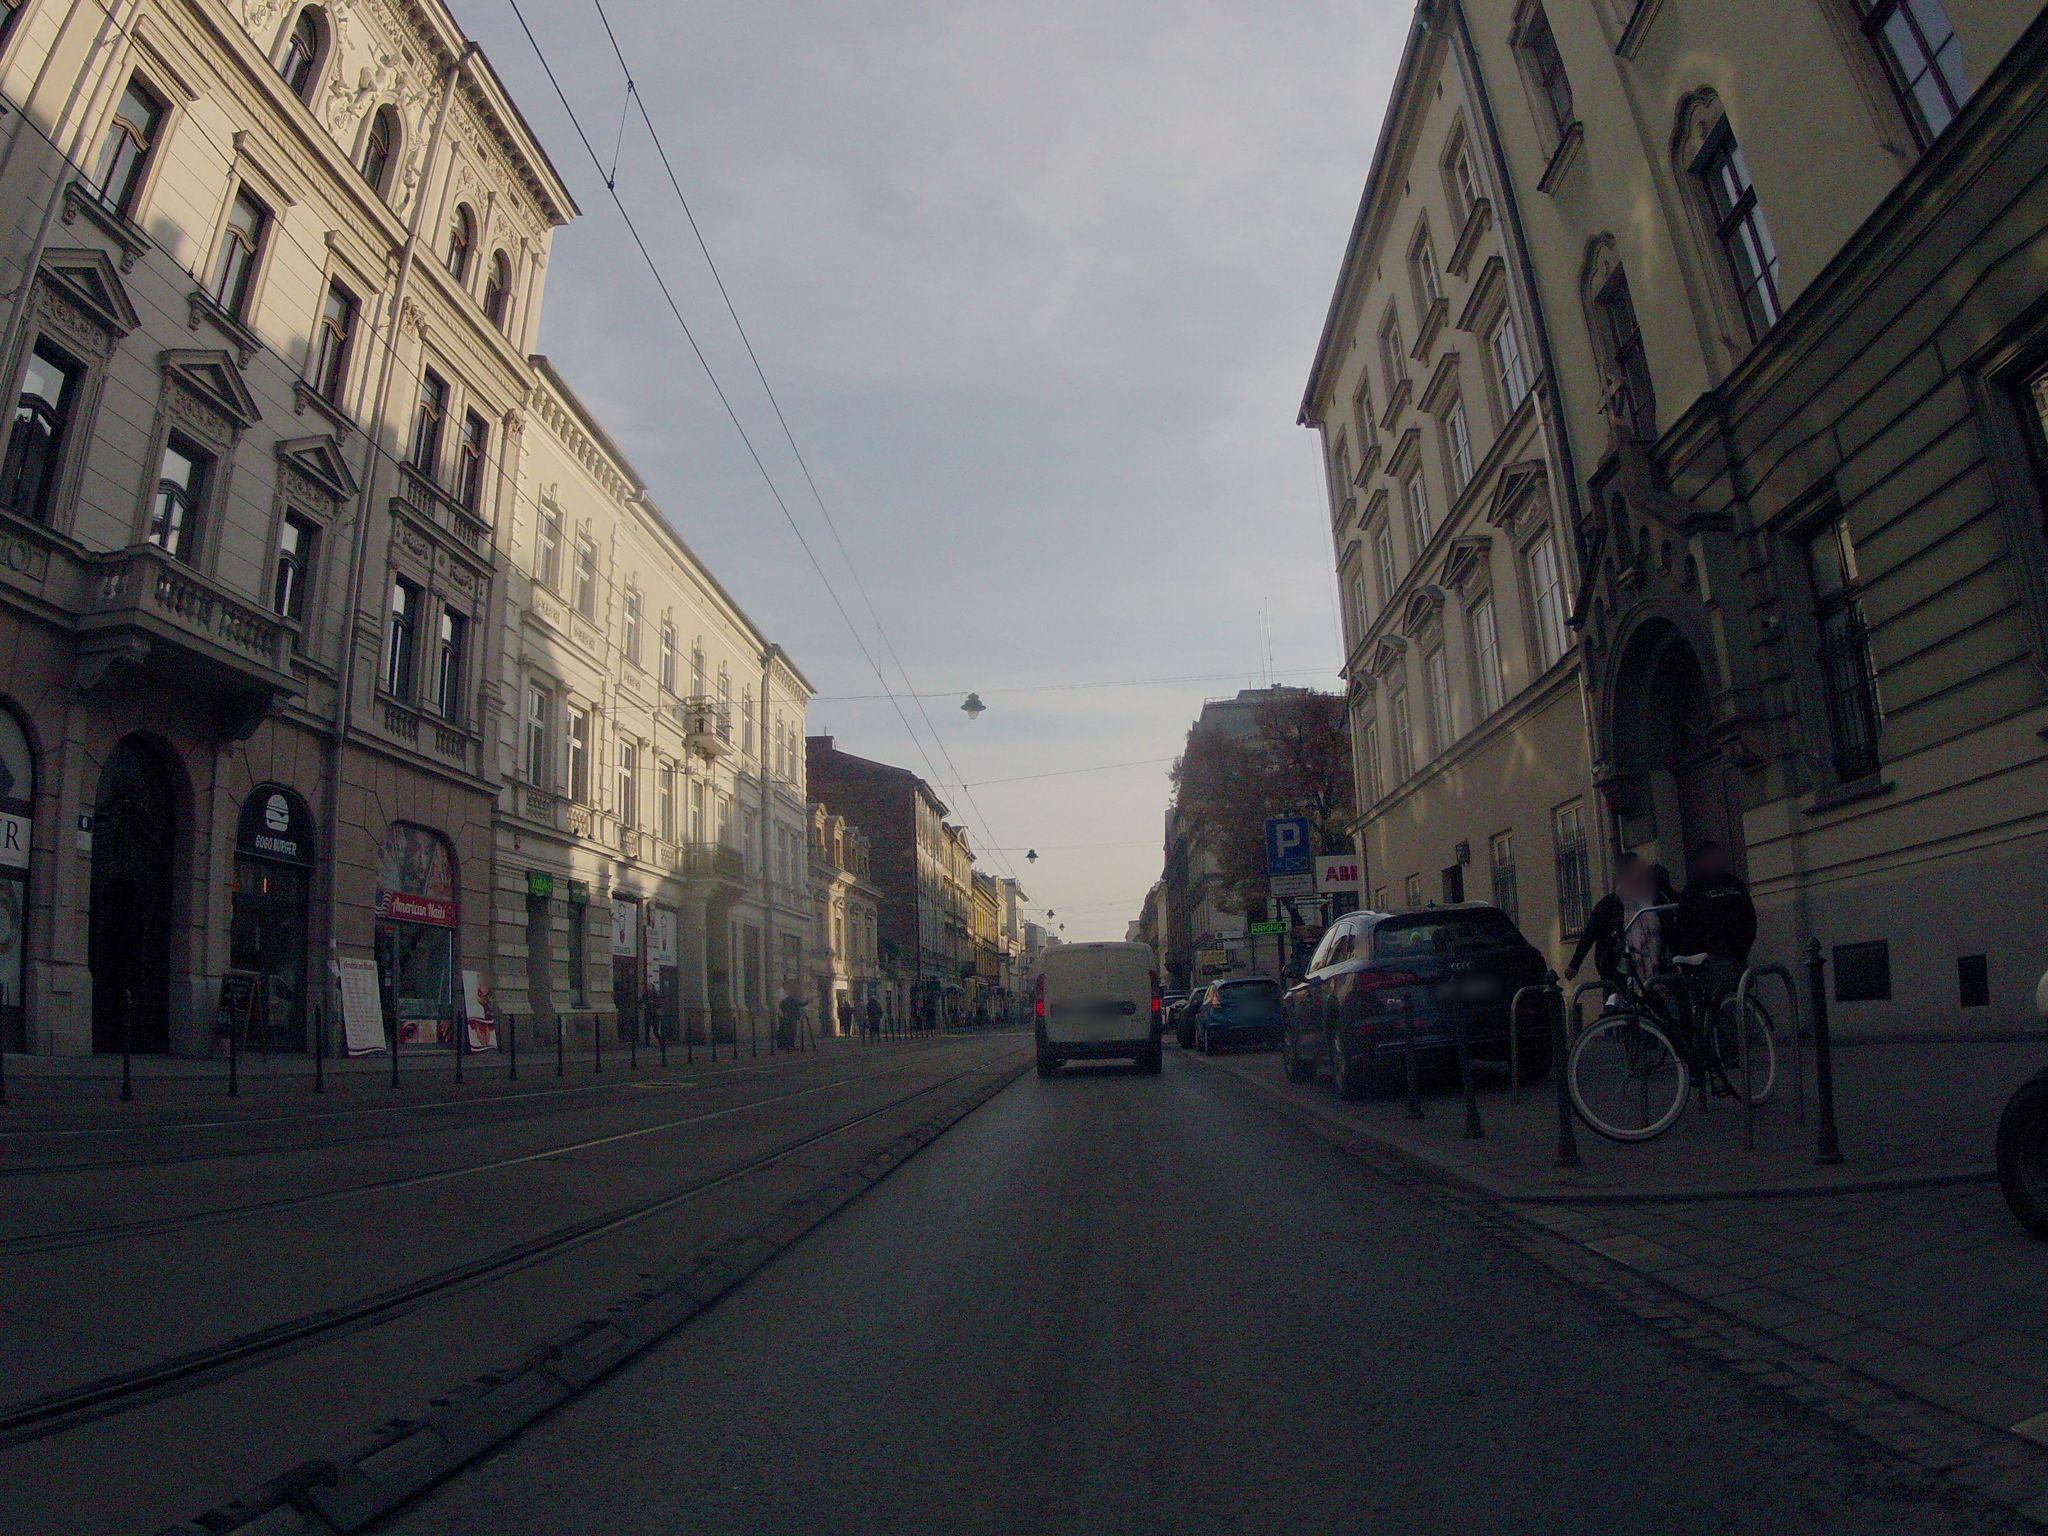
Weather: cloudy
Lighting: day
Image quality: good
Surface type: railway
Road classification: footway, service
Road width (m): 2.07
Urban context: urban centre
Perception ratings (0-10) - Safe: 1.5, Lively: 7.01, Beautiful: 3.11, Boring: 7.98, Depressing: 4.07, Wealthy: 7.29